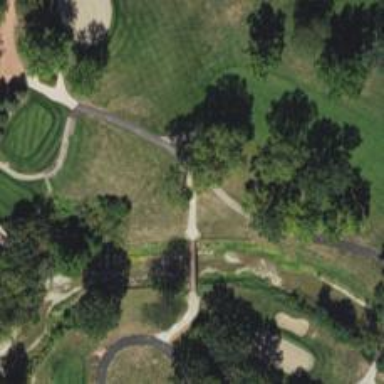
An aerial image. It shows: Pathway for golfing.